Field crop: tomato
Growth stage: 2
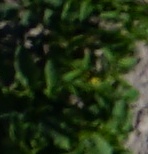
Species: tomato